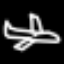
Label: airplane